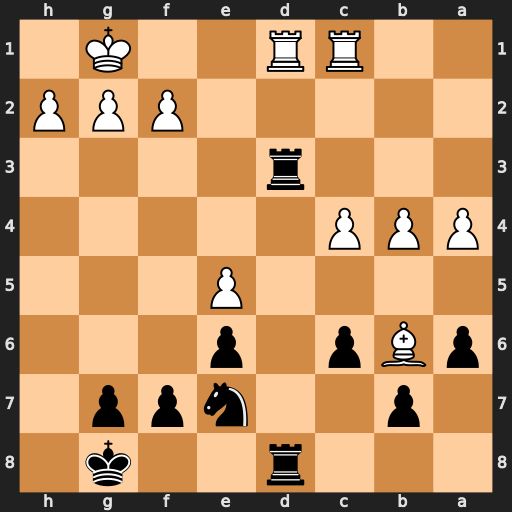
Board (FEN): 3r2k1/1p2npp1/pBp1p3/4P3/PPP5/3r4/5PPP/2RR2K1
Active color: b
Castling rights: -
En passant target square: -
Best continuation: Rxd1+ Rxd1 Rxd1#